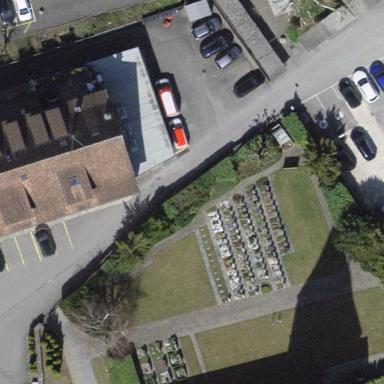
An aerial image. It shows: Cemetery.